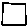
Label: square